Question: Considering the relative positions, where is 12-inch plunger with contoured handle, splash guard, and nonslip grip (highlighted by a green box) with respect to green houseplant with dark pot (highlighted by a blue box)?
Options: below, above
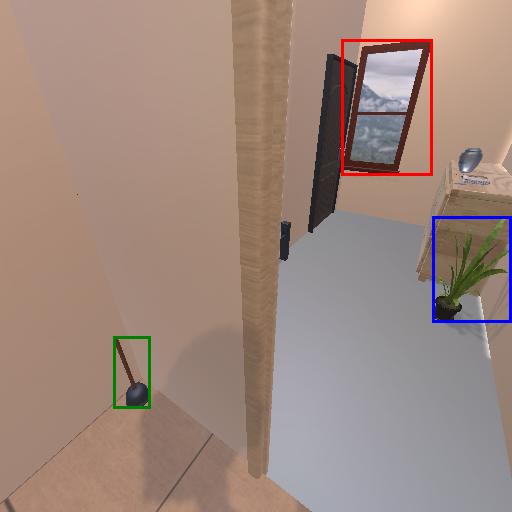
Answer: below